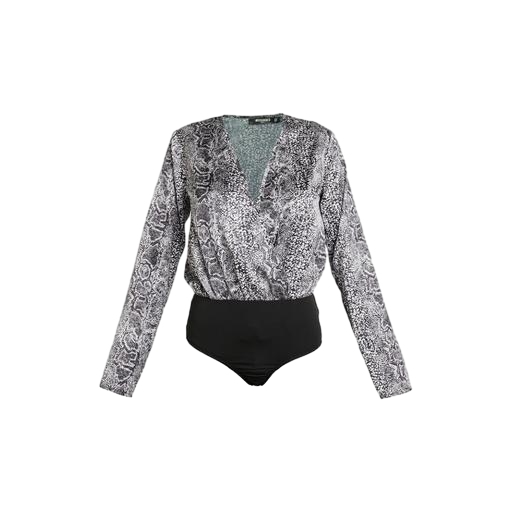
slim signature snake-print shirt, black animal-print sleep top, black plunge bodysuit, white background